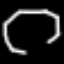
Label: octagon